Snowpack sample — Buffalo Mountain, Silverthorne, Colorado, USA (1/25/25, 10:11 AM MST)
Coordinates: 39.6222, -106.1139
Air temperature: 22 °F
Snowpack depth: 110 cm
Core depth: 30 cm
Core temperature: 42.8 °F
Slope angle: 12°, slope face: 102°
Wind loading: high
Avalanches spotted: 0
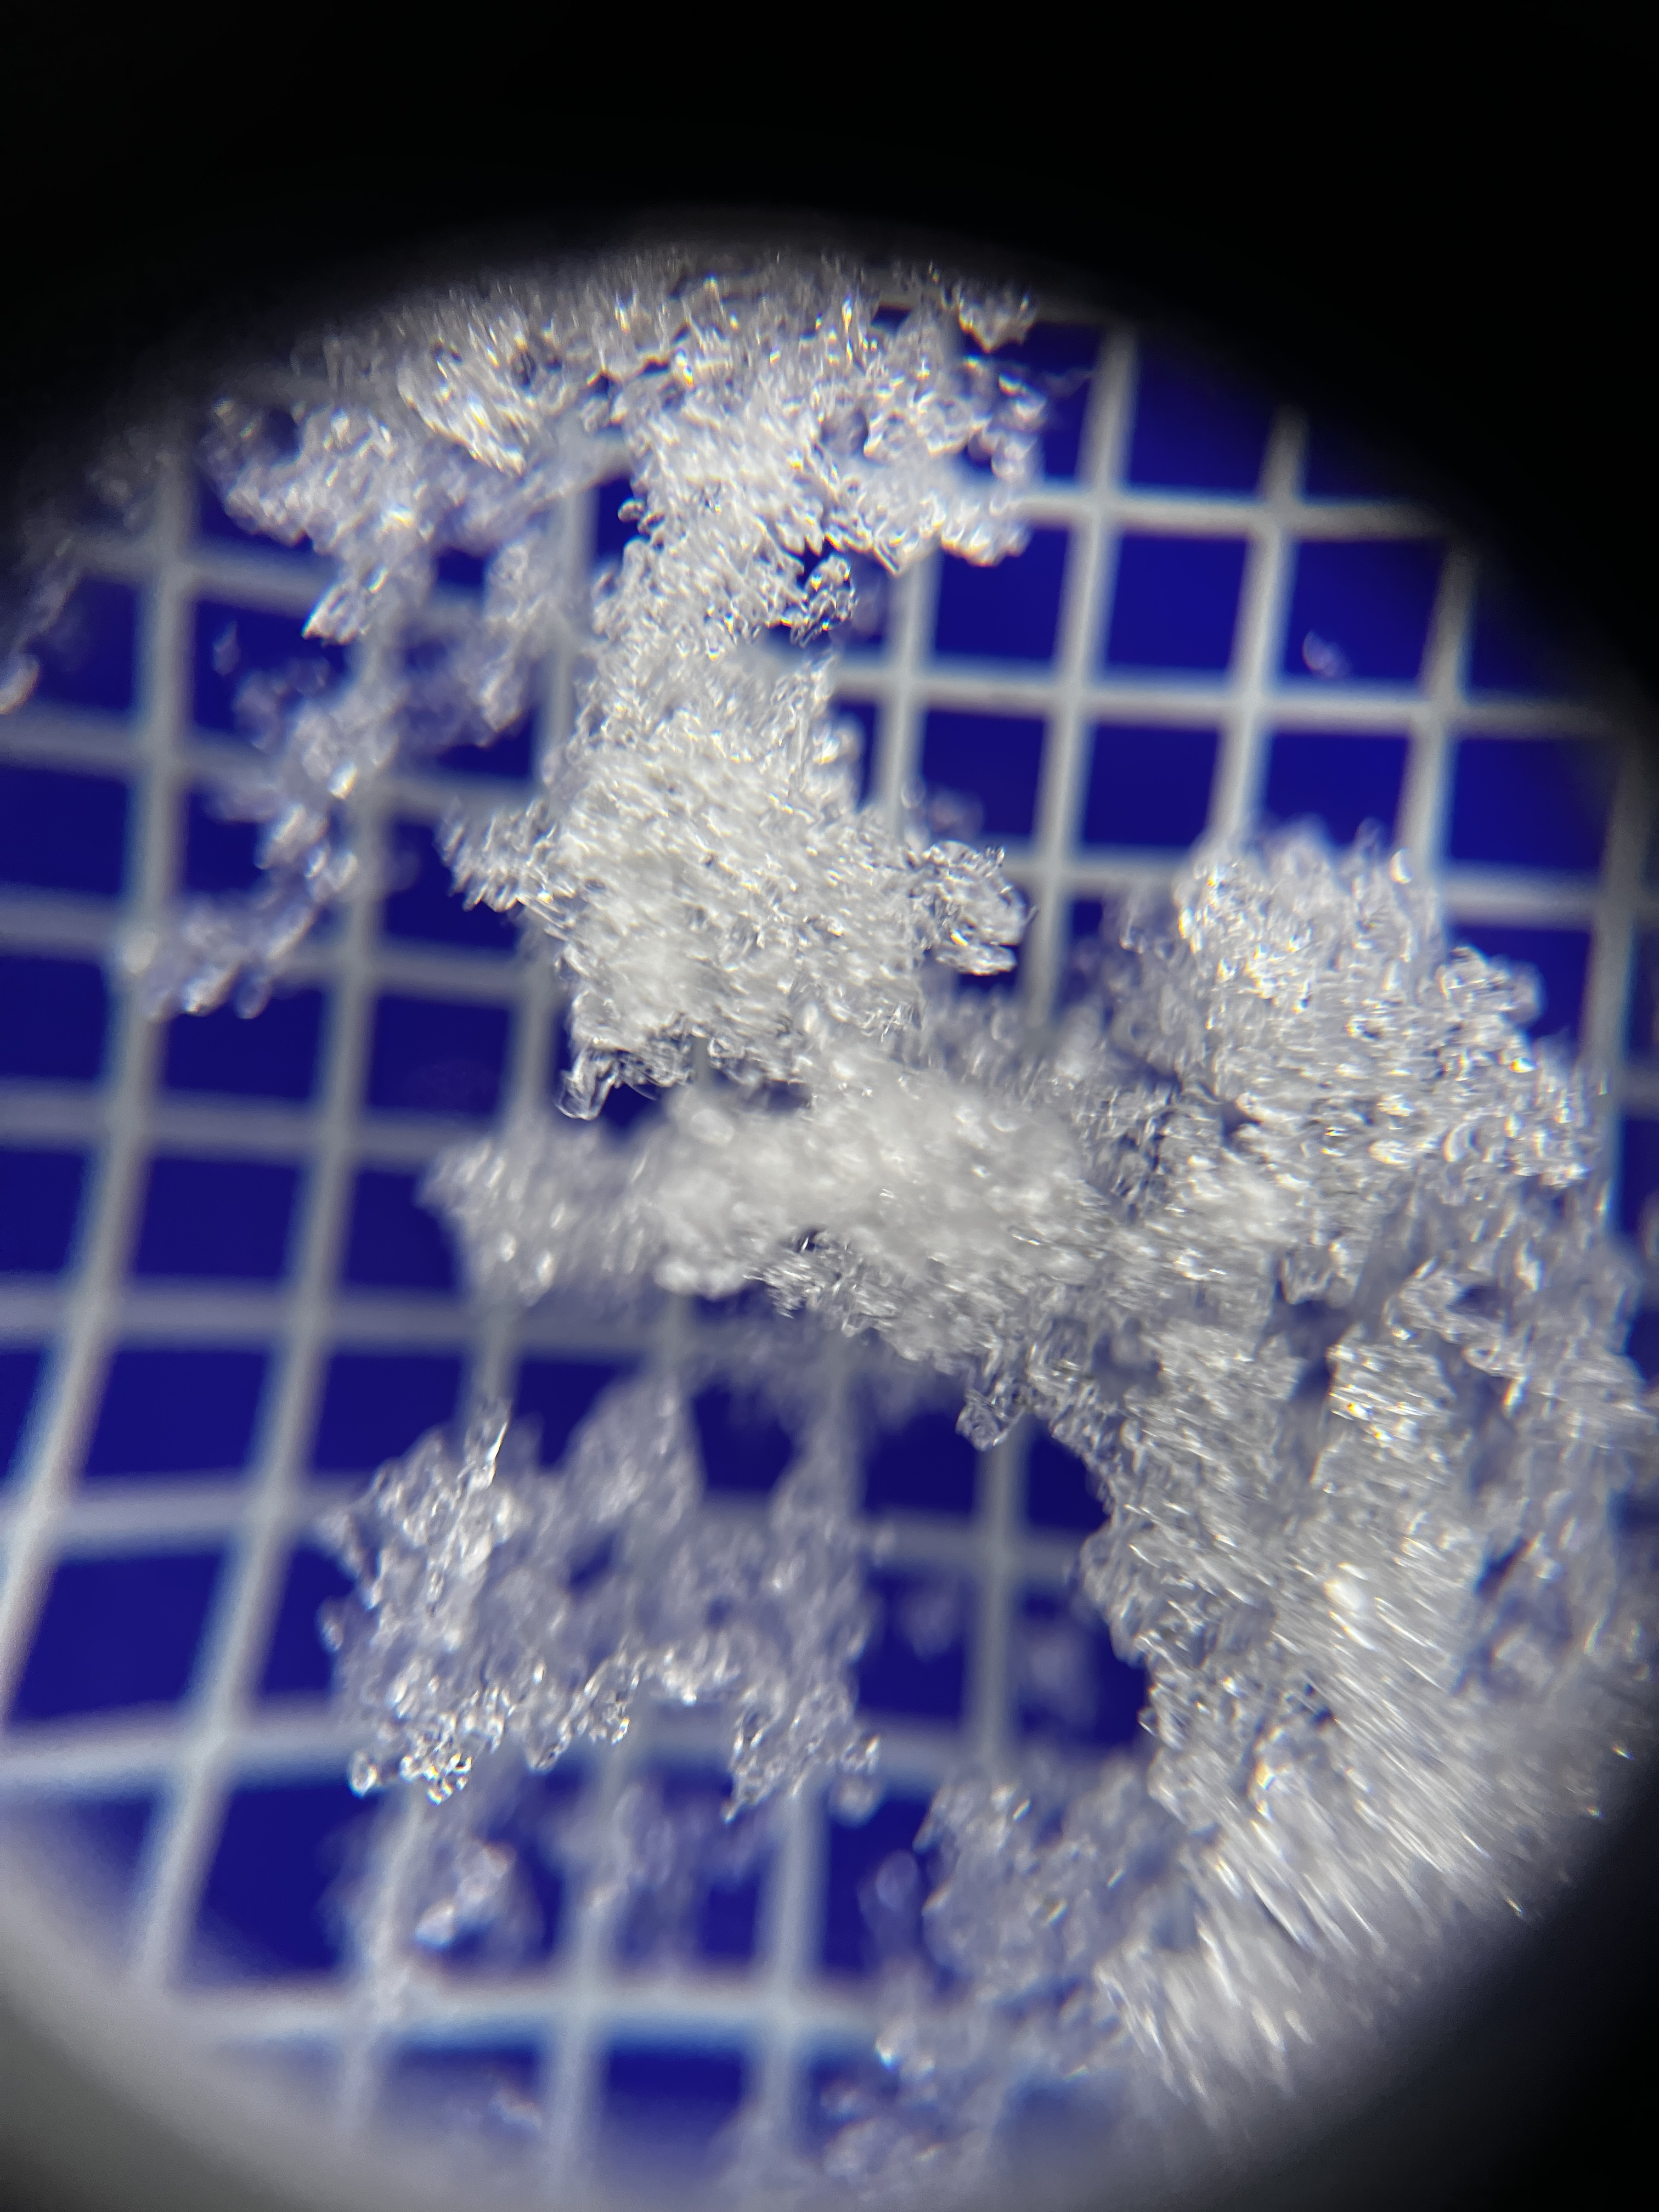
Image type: magnified_profile
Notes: No avalanches nearby, collected on the outskirts of a fire break 15 meters from the treeline, on way to Buffalo and Red Mountain